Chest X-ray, AP view. Patient: 54 years old, sex M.
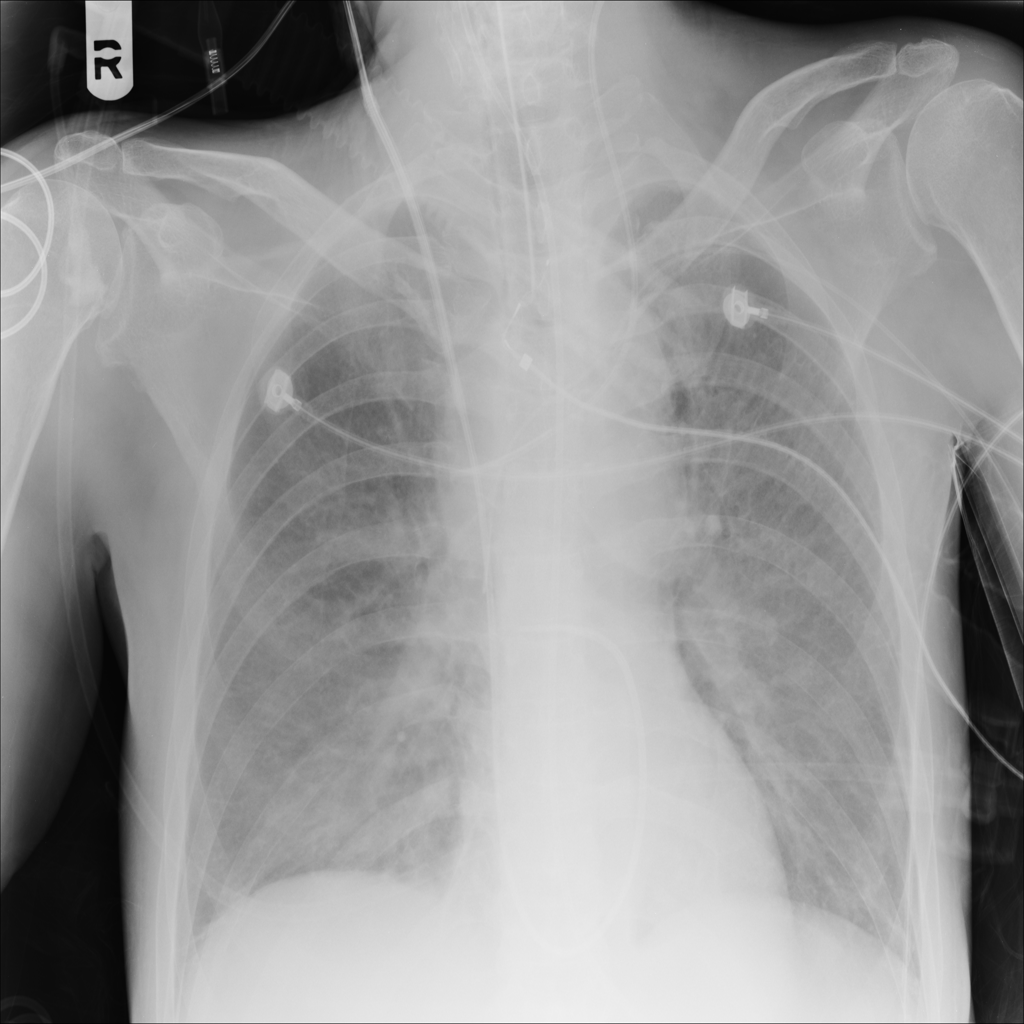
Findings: Mass